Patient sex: M
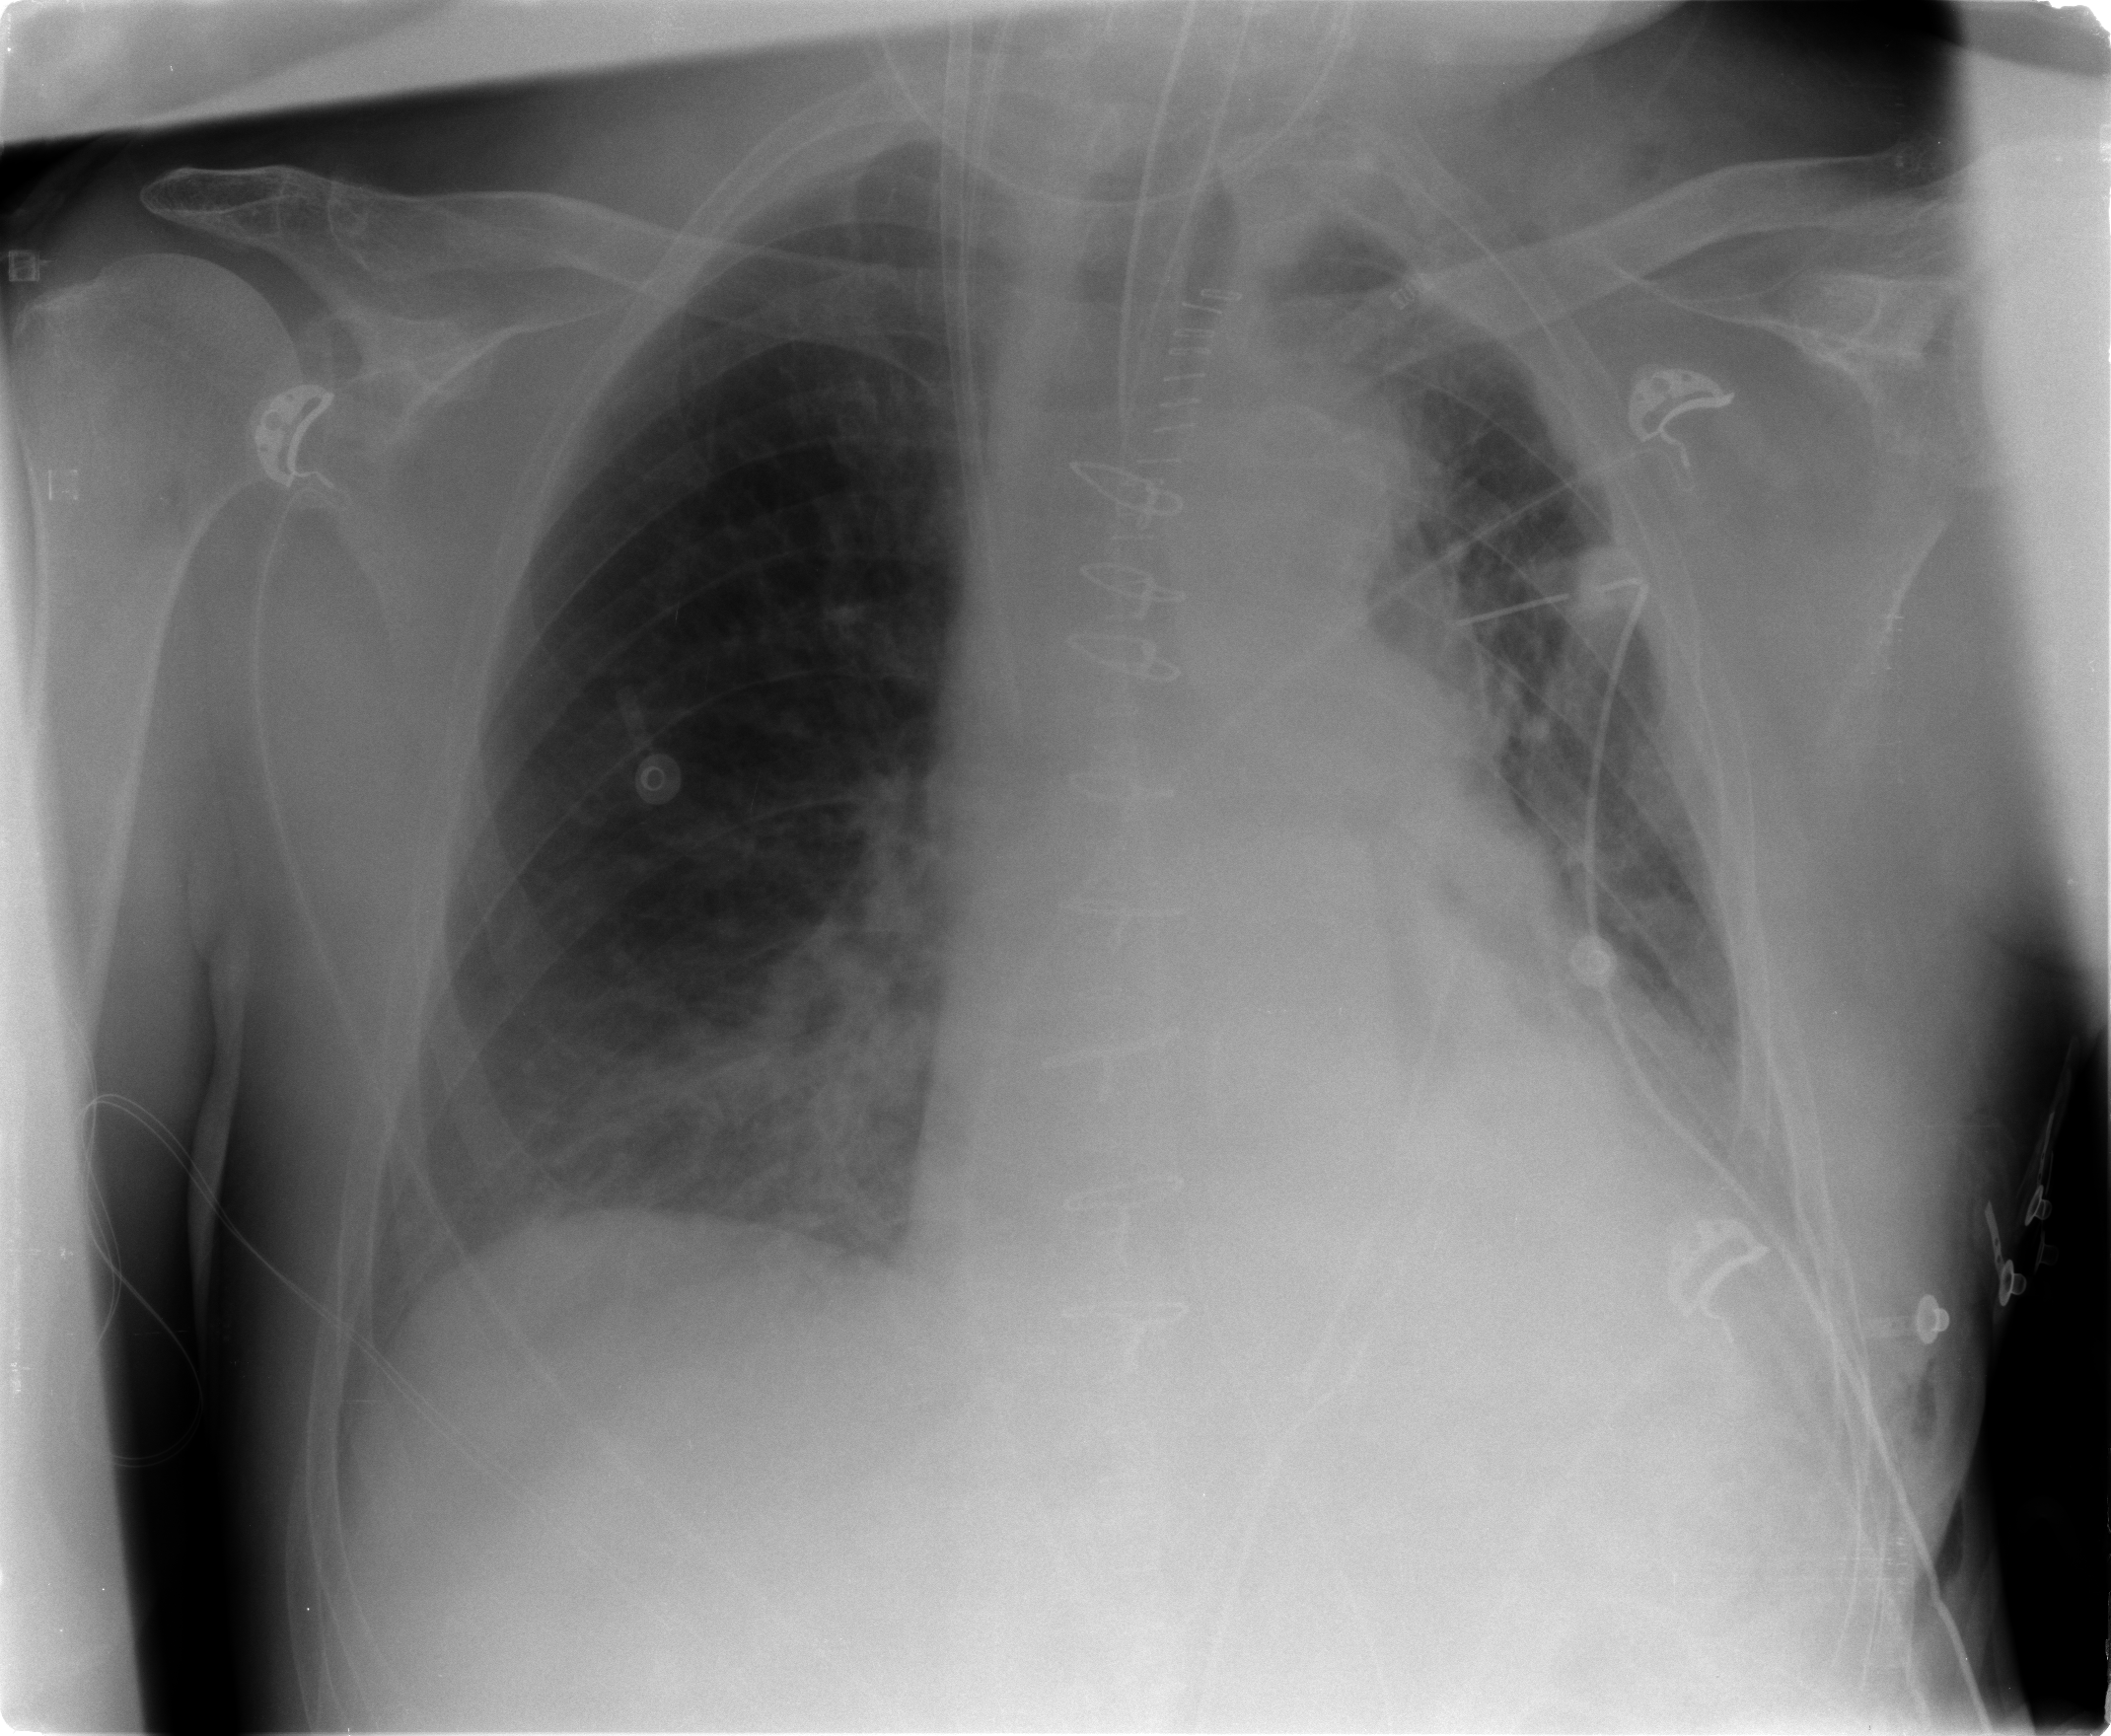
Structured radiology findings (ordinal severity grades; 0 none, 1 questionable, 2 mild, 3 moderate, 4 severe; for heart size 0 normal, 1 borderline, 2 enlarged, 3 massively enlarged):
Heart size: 1
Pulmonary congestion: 1
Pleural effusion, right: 0
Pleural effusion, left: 1
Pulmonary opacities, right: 1
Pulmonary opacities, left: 0
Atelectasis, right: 2
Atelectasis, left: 2